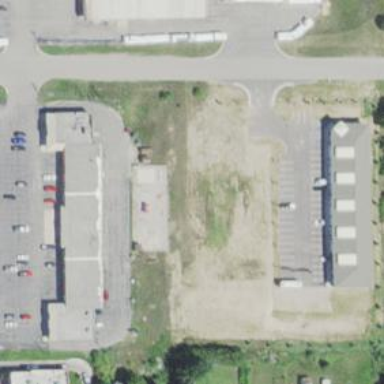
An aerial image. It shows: Commercial area.